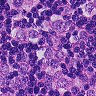
Metastatic tissue present: yes